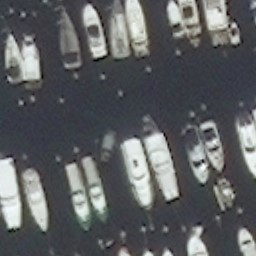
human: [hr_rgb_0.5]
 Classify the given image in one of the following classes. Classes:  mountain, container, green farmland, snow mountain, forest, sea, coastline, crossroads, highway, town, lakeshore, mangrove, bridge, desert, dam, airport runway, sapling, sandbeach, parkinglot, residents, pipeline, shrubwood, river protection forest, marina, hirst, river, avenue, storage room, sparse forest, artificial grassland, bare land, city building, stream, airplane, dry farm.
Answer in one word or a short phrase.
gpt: marina